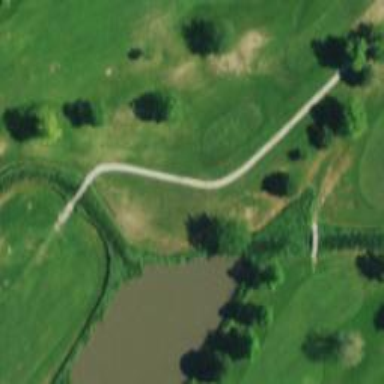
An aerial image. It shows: Path used for both walking and golf.